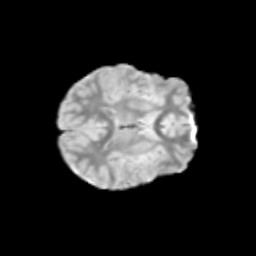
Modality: T2w
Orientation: axial
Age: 9
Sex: female
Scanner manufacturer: siemens
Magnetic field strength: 3 T
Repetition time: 3.8 s
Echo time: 0.07 s